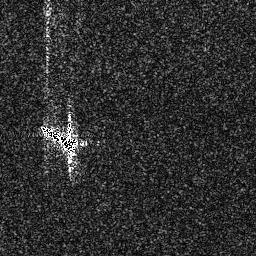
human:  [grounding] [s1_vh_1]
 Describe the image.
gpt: In the satellite image, there is  <ref>1 large ship </ref> <box>[[14, 46, 31, 62, 0]]</box> located at left.